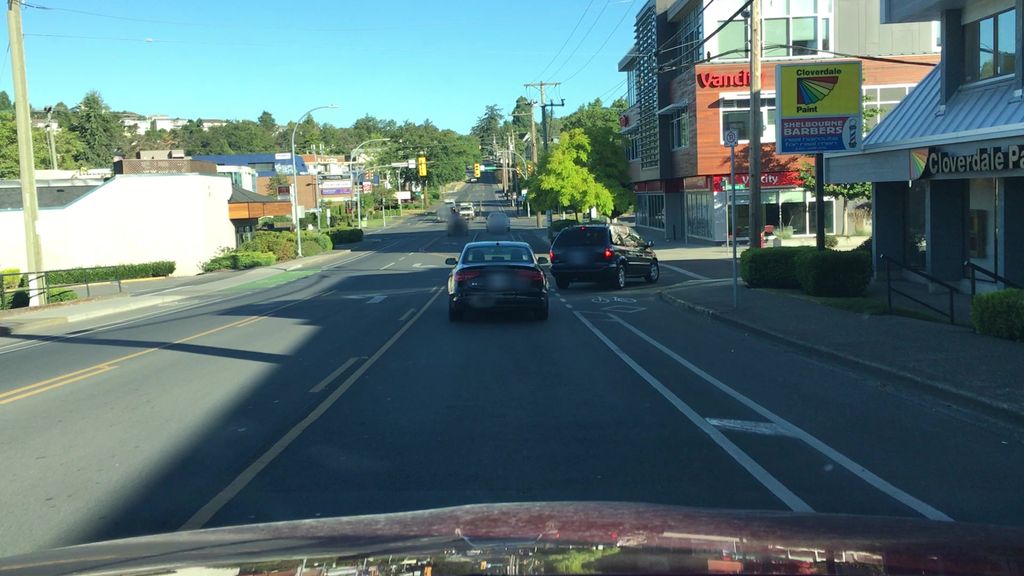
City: victoria